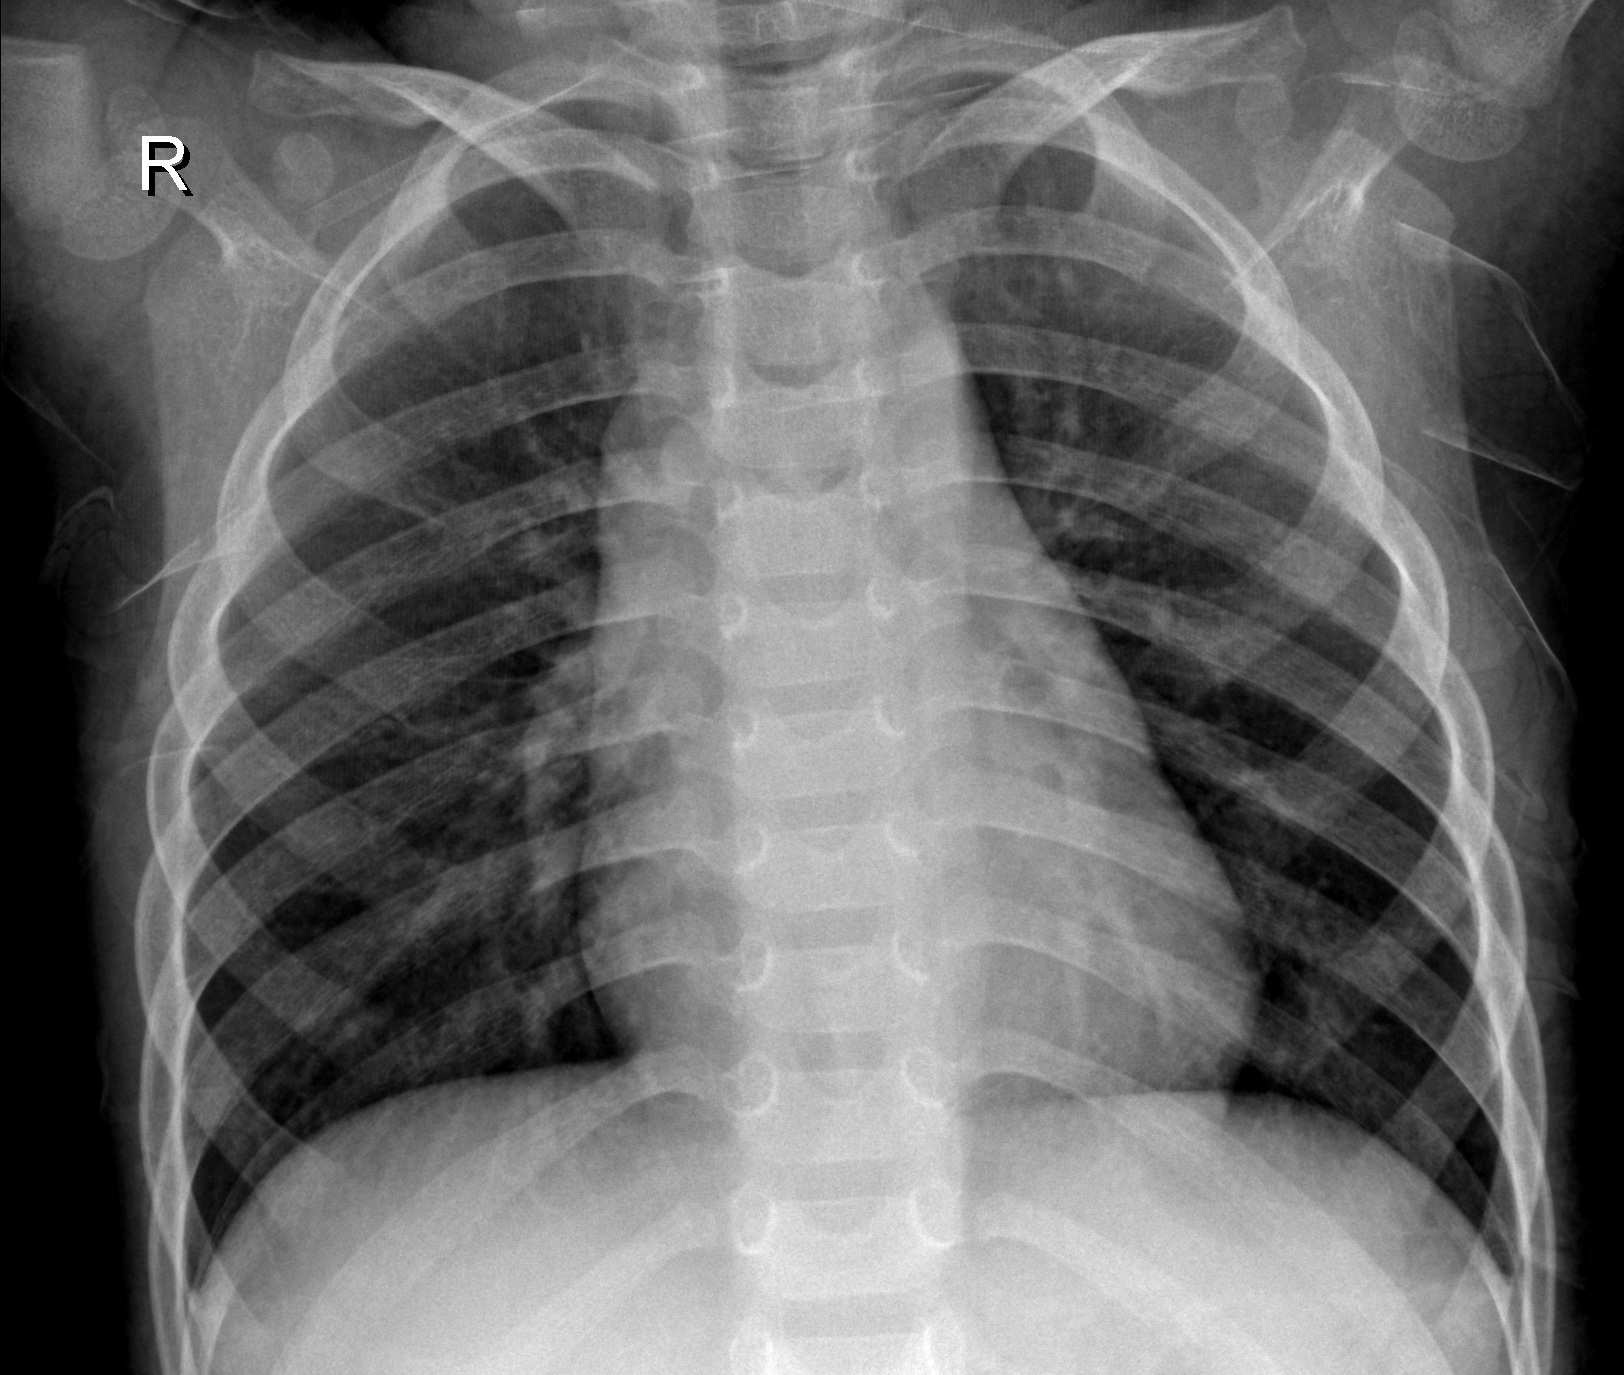
Diagnosis: NORMAL